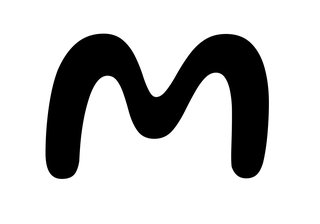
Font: Gluten_Regular